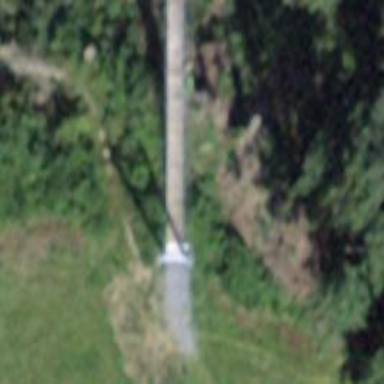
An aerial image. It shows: Footway that goes over the bridge. The bridge has suspension structure.